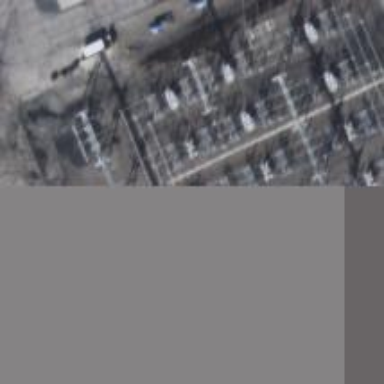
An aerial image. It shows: Switch for power supply.